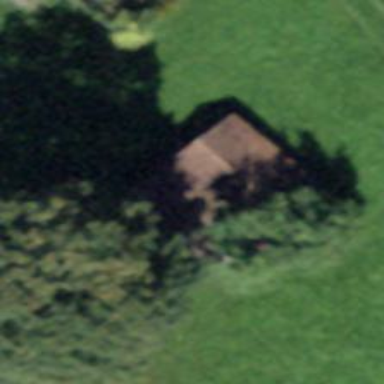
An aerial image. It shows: Rural barn.